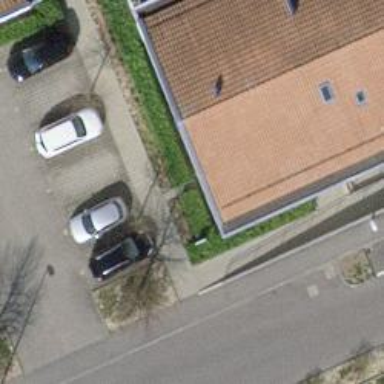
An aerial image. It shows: Paved footway.